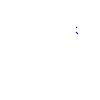
Particle: proton